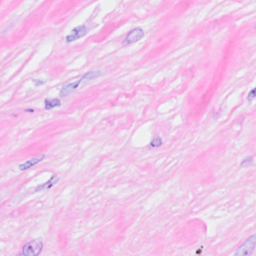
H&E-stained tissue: Breast